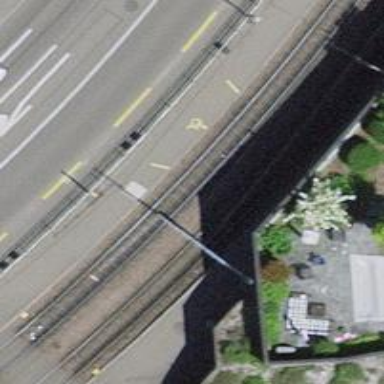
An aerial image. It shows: Tram stop with public transport stop position.